Question: I have bellow code and i need to pass value of 'onPostExecute' to another with 'intent' but it get me 'crash'. below is 'Logins.class' that i need to pass value of 'onPostExecute' to 'MainActivity.class':
'''
public class Logins extends Activity {
String NAMESPACE = "http://tempuri.org/";
String METHOD_NAME = "Login";
String SOAP_ACTION = "http://tempuri.org/Login";
String URL = "http://test.com/MobileWebService/Related.asmx";
public String Webresponse = "IS NULL ?";
@Override
protected void onCreate(Bundle savedInstanceState) {
super.onCreate(savedInstanceState);
MyLogin task = new MyLogin();
task.execute(new String[] { URL });
}
public String[] test(String user,String pass)
{
String[] stvalue = {user,pass};
new MyLogin().execute(stvalue);
return stvalue;
}
private class MyLogin extends AsyncTask<String, String, String> {
@Override
protected String doInBackground(String... urls) {
SoapObject request = new SoapObject(NAMESPACE, METHOD_NAME);
request.addProperty("username", urls[0]);
request.addProperty("pass", urls[1]);
request.addProperty("device", "0");
request.addProperty("security", 128110);
SoapSerializationEnvelope envelope = new SoapSerializationEnvelope(
SoapEnvelope.VER11);
envelope.dotNet = true;
envelope.setAddAdornments(false);
envelope.implicitTypes = true;
envelope.setOutputSoapObject(request);
HttpTransportSE conn = new HttpTransportSE(URL);
conn.setXmlVersionTag("<?xml version="1.0" encoding="UTF-8"?>");
try {
conn.call(SOAP_ACTION, envelope);
SoapPrimitive response = (SoapPrimitive) envelope
.getResponse();
Webresponse = response.toString();
Log.i("LOG", Webresponse);
}
catch (Exception e) {
e.printStackTrace();
Log.i("xxx", e.toString());
}
return Webresponse;
}
@Override
protected void onPostExecute(String result) {
// someMethod(result);
Intent intent = new Intent(Logins.this, MainActivity.class);
intent.putExtra("EXTRA_SESSION_ID", result);
startActivity(intent);
}
}
}
'''
And here is my 'Activity.class' :
'''
public class MainActivity extends Activity {
EditText UserName;
EditText PassWord;
Button Login;
String mUserName;
String mPassWord;
@Override
protected void onCreate(Bundle savedInstanceState) {
super.onCreate(savedInstanceState);
setContentView(R.layout.activity_main);
UserName = (EditText) findViewById(R.id.edtUserName);
PassWord = (EditText) findViewById(R.id.edtPasswprd);
Login = (Button) findViewById(R.id.btnLogin);
Login.setOnClickListener(new OnClickListener() {
@Override
public void onClick(View arg0) {
mUserName = UserName.getText().toString().trim();
mPassWord = PassWord.getText().toString().trim();
if (mUserName.length() > 0 && mPassWord.length() > 0) {
Logins lt = new Logins();
lt.test(mUserName, mPassWord);
---I need get value from here--->Bundle bundle = getIntent().getExtras();---BUT CRASH----
String uId = bundle.getString("EXTRA_SESSION_ID");
Log.i("OK", uId);
} else {
Toast.makeText(
G.context,
G.context.getResources().getString(
R.string.btn_LoginError), Toast.LENGTH_LONG)
.show();
}
}
});
}
}
'''
My 'LogCat' is :
'''
AndroidRuntime
at com.test.MainActivity$1.onClick(MainActivity.java:53)
'''

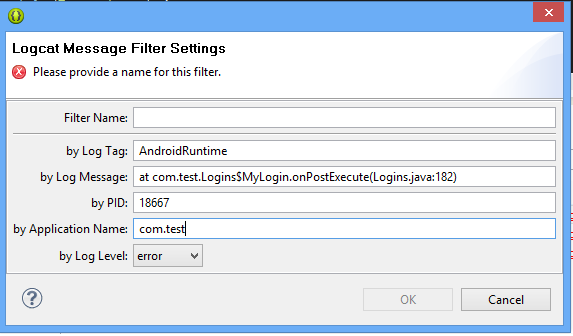
Answer: You should resolve this with an 'interface' on your 'AsyncTask':
AsyncTask:
'''
public class MyAsyncTask extends AsyncTask<Void, Void, Response> {
public interface GetMyTaskListener {
public void onGetMyTaskComplete(Response response);
}
Request request;
GetMyTaskListener listener;
public MyAsyncTask(Request request,
GetMyTaskListener listener) {
this.request = request;
this.listener = listener;
}
protected void onPostExecute(Response result) {
listener.onGetMyTaskComplete(result);
}
@Override
protected Response doInBackground(Void... params) {
...
return response;
}
}
'''
Activity:
'''
public class MyActivity extends Activity implements GetMyTaskListener {
@Override
protected void onCreate(Bundle savedInstanceState) {
...
Request req = new Request();
new MyAsyncTask(req, this).execute();
}
@Override
public void onGetMyTaskComplete(
Response response) {
//TODO use the information from the AsyncTask
}
}
'''